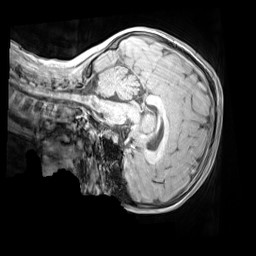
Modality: MP2RAGE
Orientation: sagittal
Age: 9
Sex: female
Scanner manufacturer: siemens
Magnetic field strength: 3 T
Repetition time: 4 s
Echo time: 0.00303 s